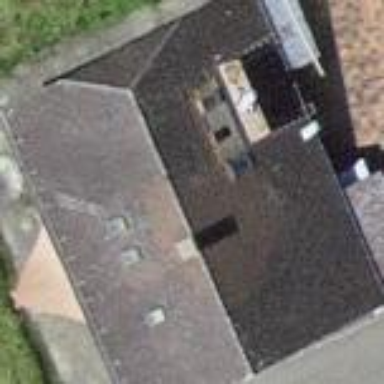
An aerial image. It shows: Farm building.